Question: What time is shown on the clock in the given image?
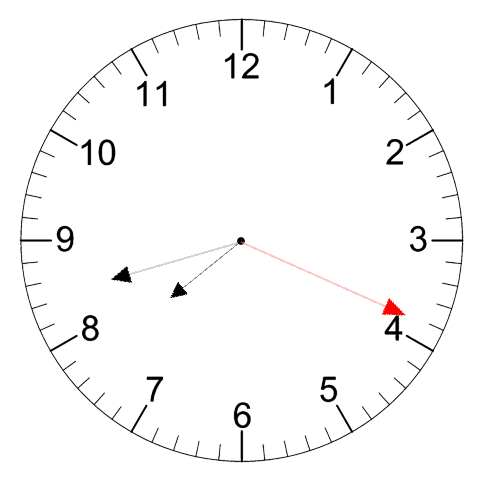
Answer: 07:42:19